Interaction volume radius: 5 \u00c5
Interaction volume height: 25 \u00c5
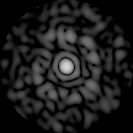
Disorder parameter: 0.7664